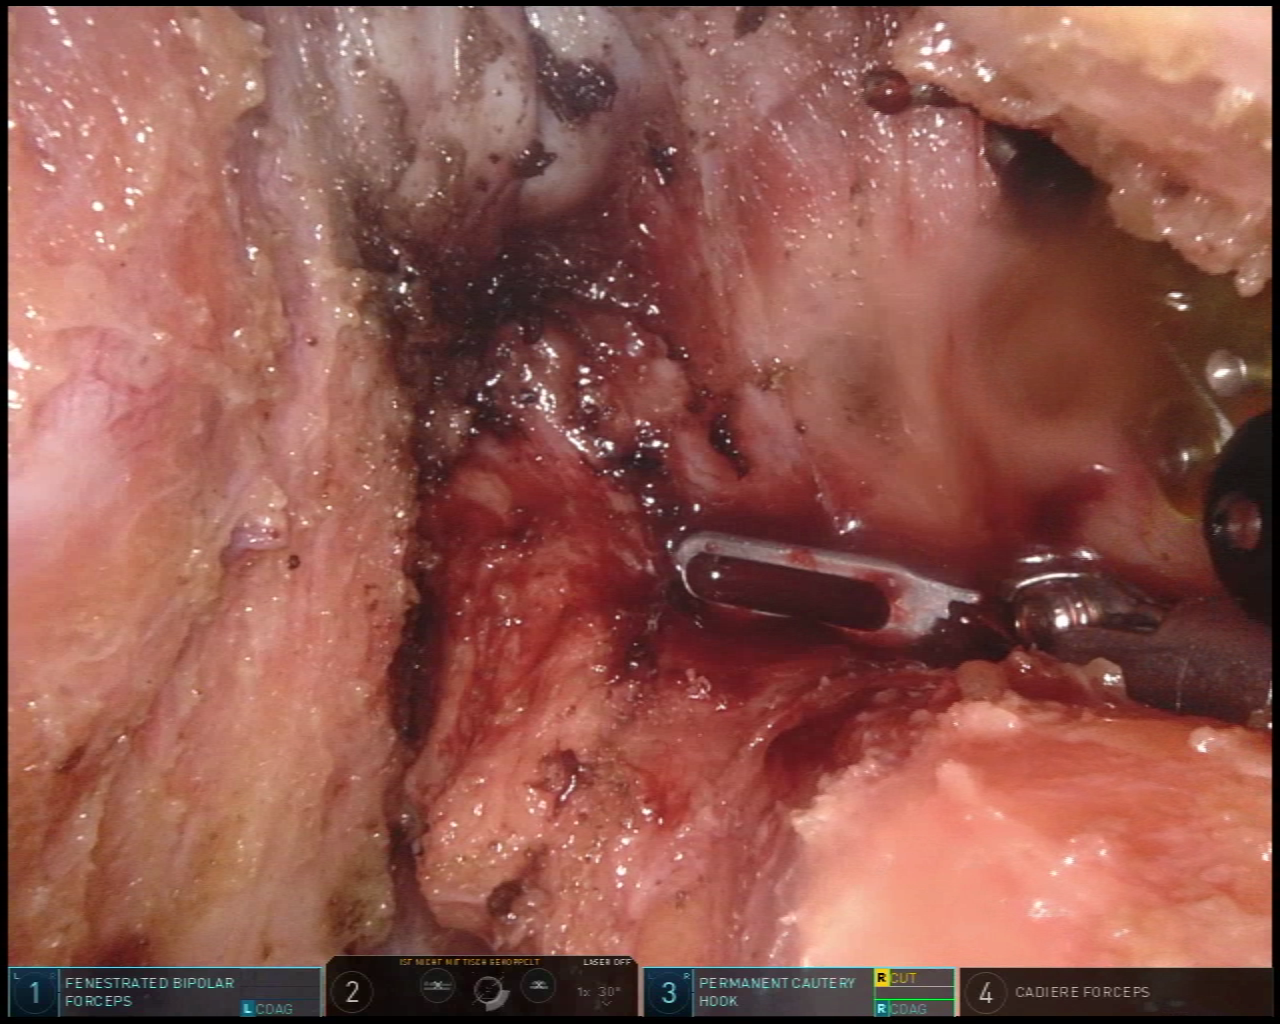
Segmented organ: vesicular_glands
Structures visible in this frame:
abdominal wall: no
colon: no
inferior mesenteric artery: no
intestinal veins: no
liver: no
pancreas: no
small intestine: no
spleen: no
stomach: no
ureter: no
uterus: no
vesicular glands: yes